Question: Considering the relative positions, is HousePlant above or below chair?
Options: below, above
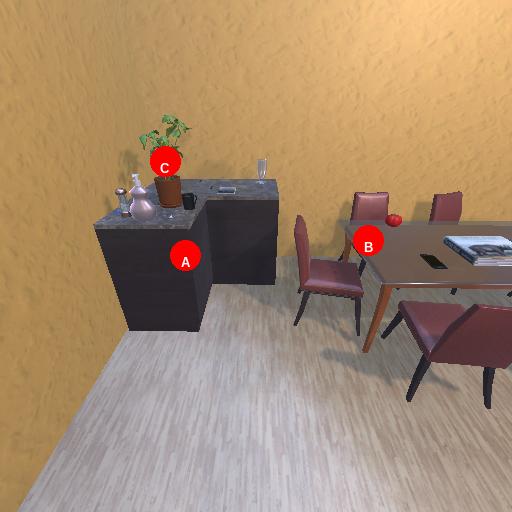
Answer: below